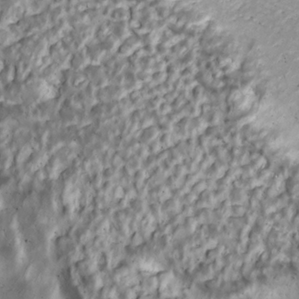
Label: non_frost